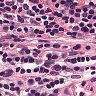
Metastatic tissue present: no